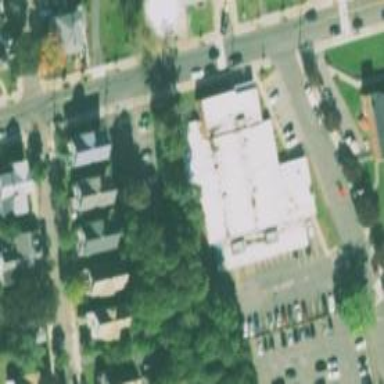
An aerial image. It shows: Post office.